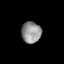
Tissue: lung
Cell type: Epithelial cells
Senescence score: 0.2411
Nuclear area (px): 414
Mean DAPI intensity: 145.111